Question: I'm trying to merge some polygons using boost::geometry::union_ but the output vector is empty for some entries.
here is an example :
'''
#include <iostream>
#include <vector>
#include <boost/geometry.hpp>
#include <boost/geometry/geometries/point_xy.hpp>
#include <boost/geometry/geometries/polygon.hpp>
#include <boost/geometry/io/wkt/wkt.hpp>
#include <boost/foreach.hpp>
int main()
{
typedef boost::geometry::model::polygon<boost::geometry::model::d2::point_xy<double> > polygon;
polygon green, blue;
boost::geometry::read_wkt(
"POLYGON((4<PHONE> <PHONE>.80267429, 4<PHONE> <PHONE>.39533656, 4<PHONE> <PHONE>.<PHONE>, 4<PHONE> <PHONE>.73092639, 4<PHONE> <PHONE>.27114371, 4<PHONE> <PHONE>.69102807))", green);
boost::geometry::read_wkt(
"POLYGON((4<PHONE> <PHONE>.<PHONE>, 4<PHONE> <PHONE>.21109839, 4<PHONE> <PHONE>.44583646, 4<PHONE> <PHONE>.35960217))", blue);
if(boost::geometry::area(green) < 0) boost::geometry::reverse(green);
if(boost::geometry::area(blue) < 0 ) boost::geometry::reverse(blue);
std::vector<polygon> output;
boost::geometry::union_(green, blue, output);
std::cout << " output size is : " << output.size() << std::endl;
int i = 0;
std::cout << "green || blue:" << std::endl;
BOOST_FOREACH(polygon const& p, output)
{
std::cout << i++ << ": " << boost::geometry::area(p) << std::endl;
}
system("pause");
return 0;
}
'''
when I drew the two polygons I obtained :
but the result of the code above was :
'''
output size is : 0
green || blue:
Press any key to continue . . .
'''
is this a bug in this function or there is a mistake in my code ?
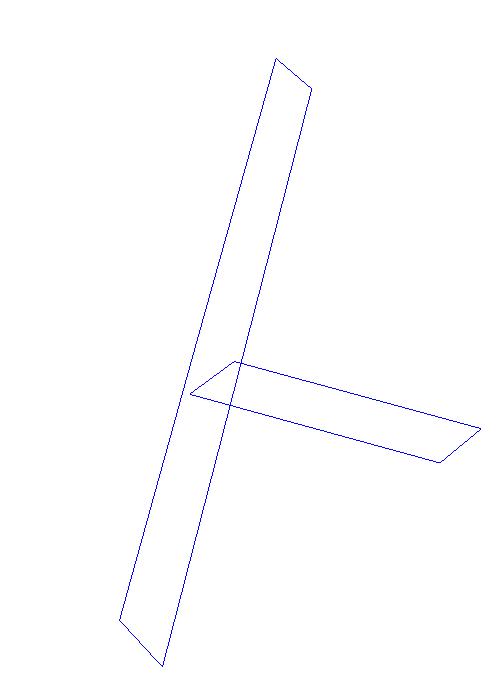
Answer: Boost Geomwetry algorithms, for efficiency, assume that input is 'normalized' or 'canonical'.
So you have to make sure that your input polygons are:
'''
correct(green);
correct(blue);
boost::geometry::union_(green, blue, output);
int i = 0;
for(polygon const& p: output)
{
std::cout << i++ << ": " << boost::geometry::area(p) << "
";
std::cout << "Shape: " << dsv(p) << "
";
}
'''
prints:
> '0: 1289.08'
'Shape: (((440813, 4.04693e+06), (440804, 4.04689e+06), (440797, 4.0469e+06), (440807, 4.04694e+06), (440820, 4.04701e+06), (440827, 4.047e+06), (440815, 4.04694e+06), (440856, 4.04693e+06), (440848, 4.04693e+06), (440813, 4.04693e+06)))'
See it <URL>
### Full Example
'''
#include <iostream>
#include <vector>
#include <boost/geometry.hpp>
#include <boost/geometry/geometries/point_xy.hpp>
#include <boost/geometry/geometries/polygon.hpp>
#include <boost/geometry/io/wkt/wkt.hpp>
#include <boost/foreach.hpp>
int main()
{
typedef boost::geometry::model::polygon<boost::geometry::model::d2::point_xy<double> > polygon;
using boost::geometry::correct;
using boost::geometry::dsv;
polygon green, blue;
boost::geometry::read_wkt(
"POLYGON((4<PHONE> <PHONE>.80267429, 4<PHONE> <PHONE>.39533656, 4<PHONE> <PHONE>.<PHONE>, 4<PHONE> <PHONE>.73092639, 4<PHONE> <PHONE>.27114371, 4<PHONE> <PHONE>.69102807))",
green);
boost::geometry::read_wkt(
"POLYGON((4<PHONE> <PHONE>.<PHONE>, 4<PHONE> <PHONE>.21109839, 4<PHONE> <PHONE>.44583646, 4<PHONE> <PHONE>.35960217))",
blue);
correct(green);
correct(blue);
std::vector<polygon> output;
boost::geometry::union_(green, blue, output);
int i = 0;
BOOST_FOREACH(polygon const& p, output)
{
std::cout << i++ << ": " << boost::geometry::area(p) << "
";
std::cout << "Shape: " << dsv(p) << "
";
}
}
'''